Question: Is it necessary to remove the exported variable after the parallel computation of Snow ends? I found the memory of 'rsession' process was not changed too much even if clusterEvalQ was called. I suspect there is some memory problem of my sample code below
'''
library(snow)
cl2 <- makeCluster(3, type = "SOCK")
data <- rep(1:10000,10000)
clusterExport(cl2,"data")
# is remove neccssary?
clusterEvalQ(cl2, rm( data, pos=globalenv() ) )
stopCluster(cl2)
'''

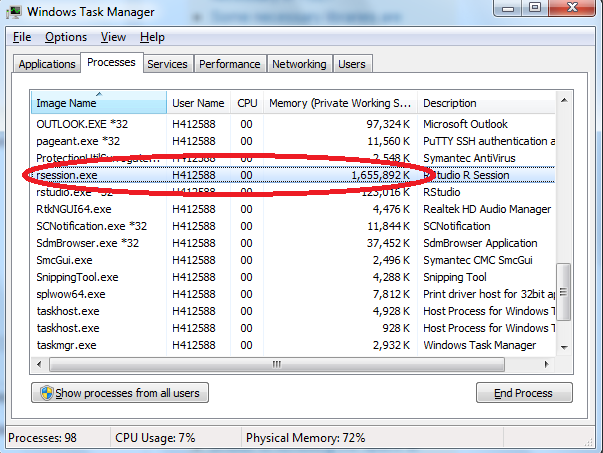
Answer: Removing exported data from the cluster workers will free memory on the cluster workers, but it doesn't free memory on the master process, which is your local R session. That could be very useful if you're going to do more work on the cluster that doesn't require that data, but there's no real point to it if you're just going to stop the cluster.
The memory use on the master process could increase a lot when you call 'clusterExport' because it has to serialize all of the exported objects, but it doesn't retain any references to that memory, so it should all eventually be freed by garbage collection. There's nothing that you have to do, but I agree with mrip that you could call 'gc' if you want to free it sooner. And I don't believe there is any problem with your sample code.